Question: Count the number of objects in the diagram.
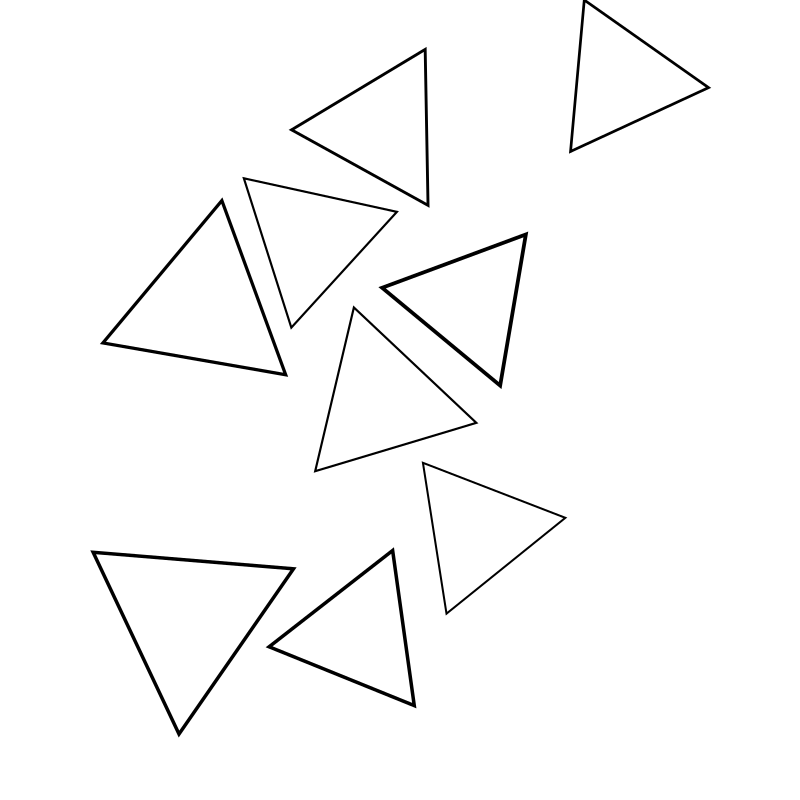
Answer: 9